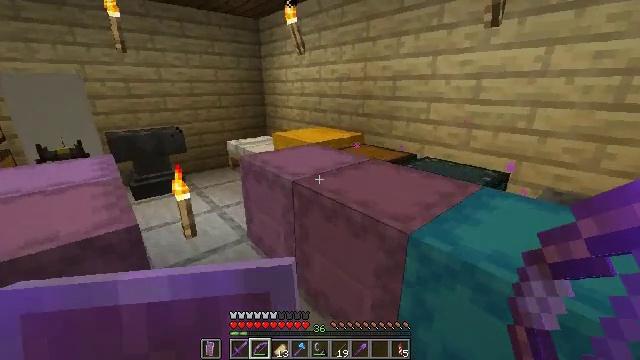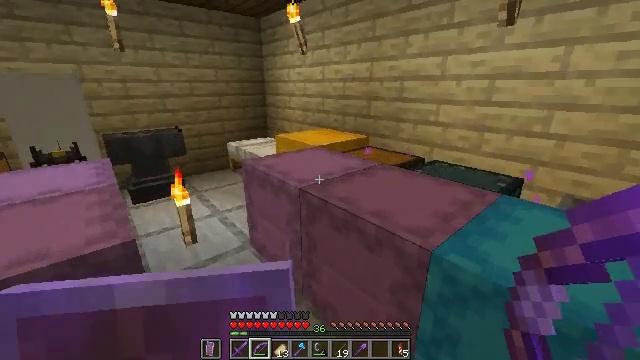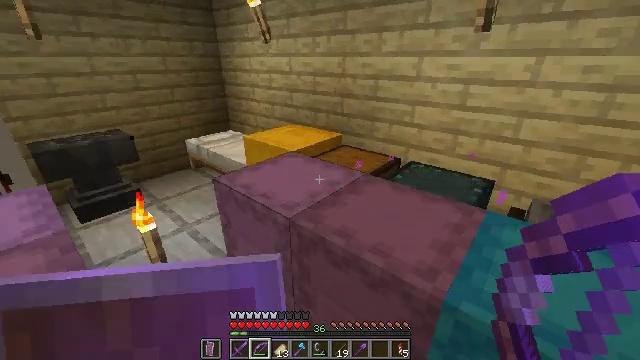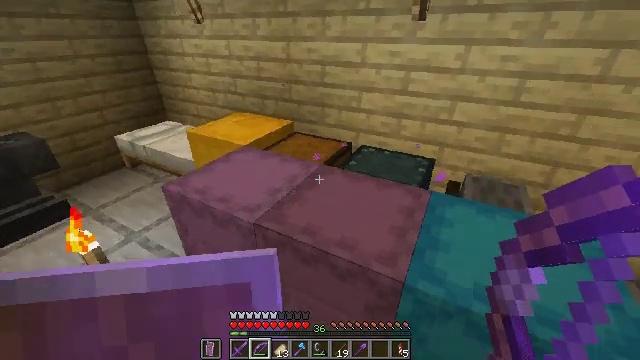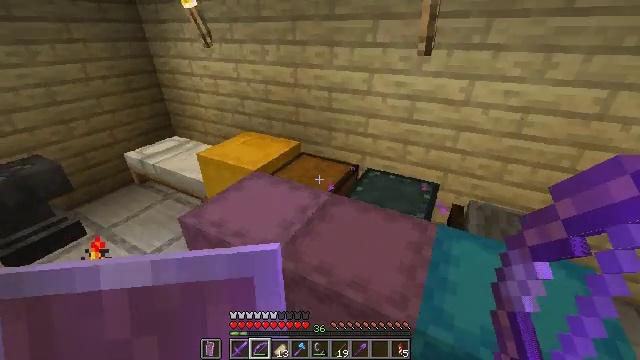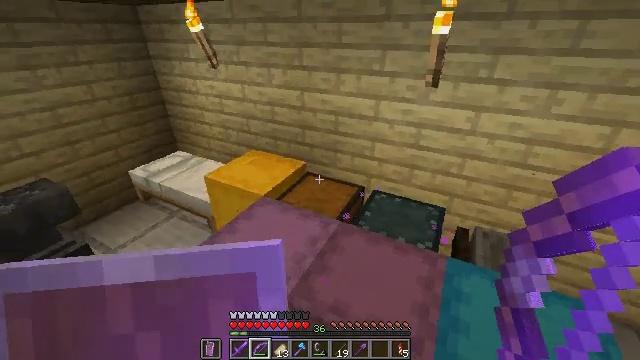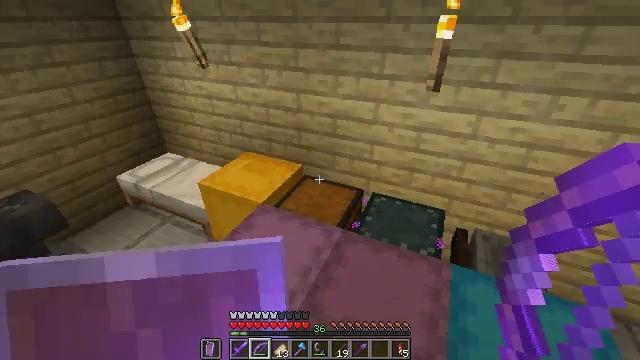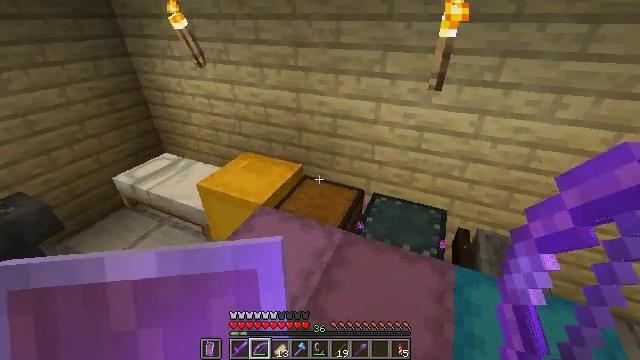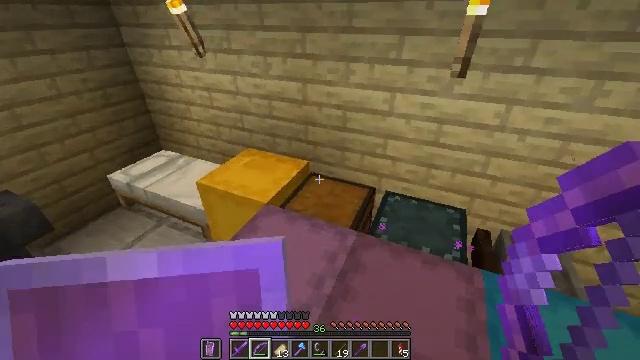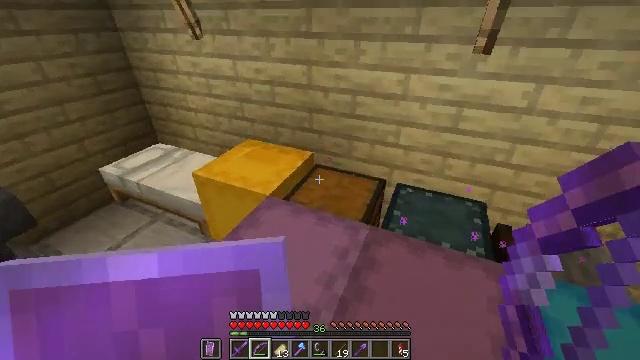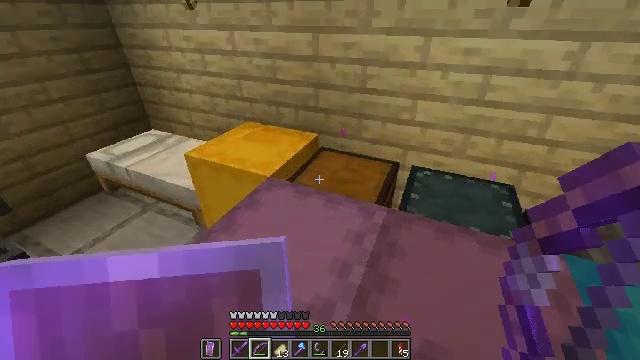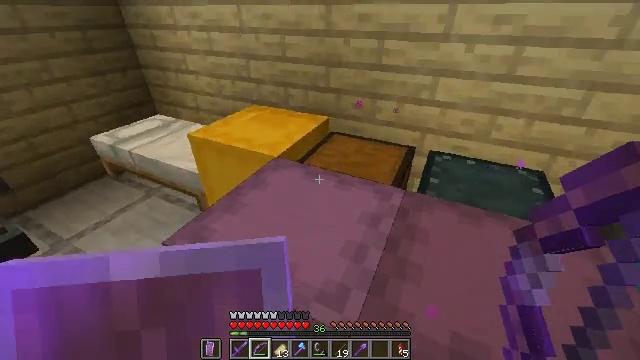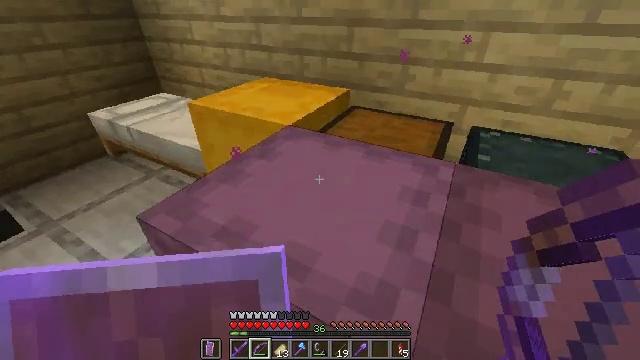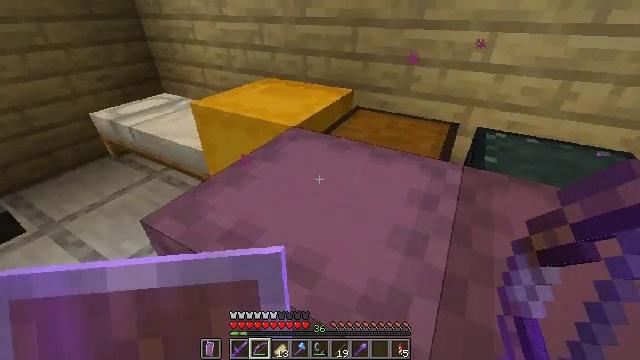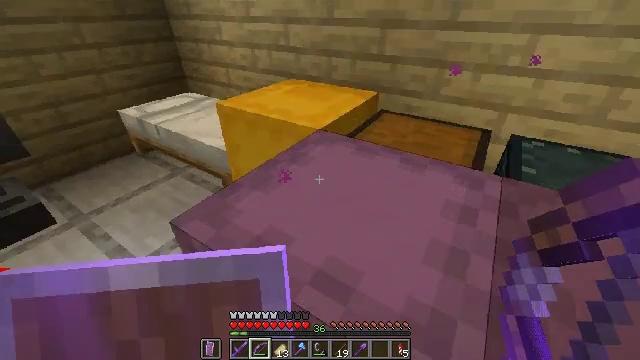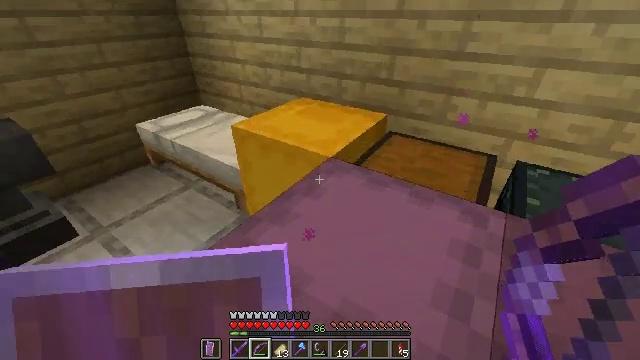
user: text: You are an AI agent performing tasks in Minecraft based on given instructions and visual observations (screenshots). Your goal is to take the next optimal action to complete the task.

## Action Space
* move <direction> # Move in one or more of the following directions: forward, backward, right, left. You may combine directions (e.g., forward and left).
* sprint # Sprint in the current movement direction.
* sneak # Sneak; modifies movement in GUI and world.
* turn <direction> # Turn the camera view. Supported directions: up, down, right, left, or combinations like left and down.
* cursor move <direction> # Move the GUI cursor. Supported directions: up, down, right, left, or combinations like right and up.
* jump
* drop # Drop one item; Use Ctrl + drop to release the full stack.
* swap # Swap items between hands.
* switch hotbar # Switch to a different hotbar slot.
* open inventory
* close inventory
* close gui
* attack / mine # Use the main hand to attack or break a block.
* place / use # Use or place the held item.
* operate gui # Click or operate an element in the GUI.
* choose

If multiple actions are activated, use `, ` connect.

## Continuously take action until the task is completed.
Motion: motion action
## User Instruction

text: Retrieve the yellow shulker box for storage.
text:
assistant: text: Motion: move forward and move left
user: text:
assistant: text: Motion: move forward and move left, turn right and down, jump
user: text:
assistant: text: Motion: move forward, turn right and down, jump
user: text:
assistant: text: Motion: move forward, jump
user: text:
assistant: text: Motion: move forward
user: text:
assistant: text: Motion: move forward, turn right and down
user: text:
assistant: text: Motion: move forward
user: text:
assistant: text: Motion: move forward
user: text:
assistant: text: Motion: move forward
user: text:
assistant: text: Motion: no_op
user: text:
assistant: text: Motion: turn left
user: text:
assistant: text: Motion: turn left
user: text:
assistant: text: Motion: no_op
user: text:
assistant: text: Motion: turn left
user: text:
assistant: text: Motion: move forward, turn left, jump
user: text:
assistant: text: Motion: move forward, jump
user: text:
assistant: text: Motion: move forward, jump
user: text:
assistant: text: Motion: move forward
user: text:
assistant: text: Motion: move forward, turn right and down
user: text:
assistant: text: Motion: move forward, turn right
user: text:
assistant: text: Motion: no_op
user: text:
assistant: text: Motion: no_op
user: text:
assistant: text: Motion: turn right and down
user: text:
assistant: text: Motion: no_op
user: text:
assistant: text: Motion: no_op
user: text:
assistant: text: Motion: use / place
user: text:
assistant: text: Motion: use / place
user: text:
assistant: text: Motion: use / place
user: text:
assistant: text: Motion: no_op
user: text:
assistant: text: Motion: no_op